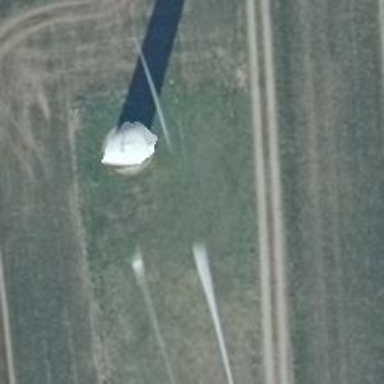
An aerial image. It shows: Wind generator is in the picture.